Question: There are two devices connected with my computer.But when I start the adb, both of them have the serial number "0123456789ABCDEF".
When I try to install an APK, the installation fails with "more than one device" error message.

In addition, I am developing a Bluetooth app, I need to use both of the two devices simultaneously.
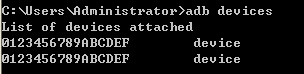
Answer: Maybe I can help you, I was able to solve this issue by changing the device ID/Serial:
1. adb shell
2. cd /sys/class/android_usb/android0/
3. echo -n xxx > iSerial (the xxx is the device id you want)
4. cat iSerial (check the new device id)
5. Unplug usb cable and plug again, then the change worked.
To change each id, your PC should only be connected to one device via usb.